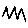
Label: zigzag